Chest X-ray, AP view. Patient: 43 years old, sex F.
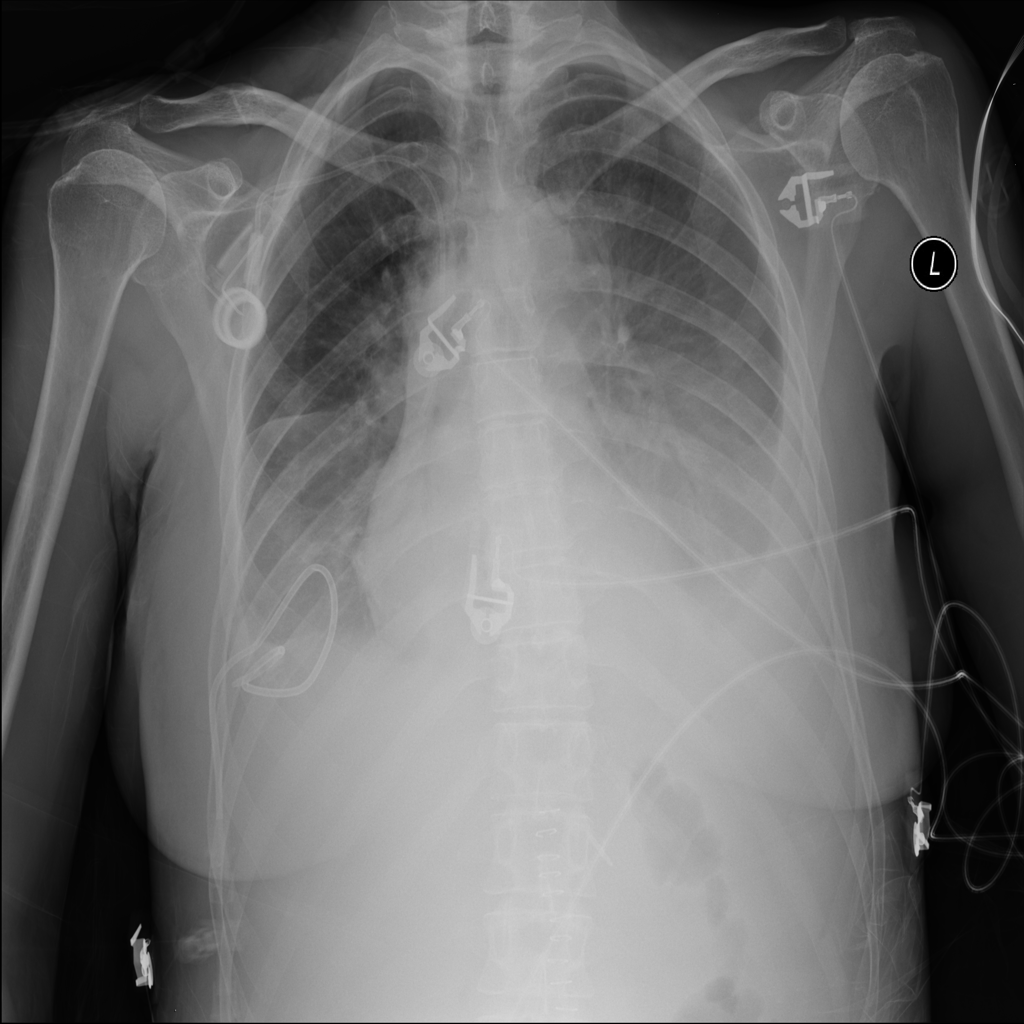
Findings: Effusion